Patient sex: F
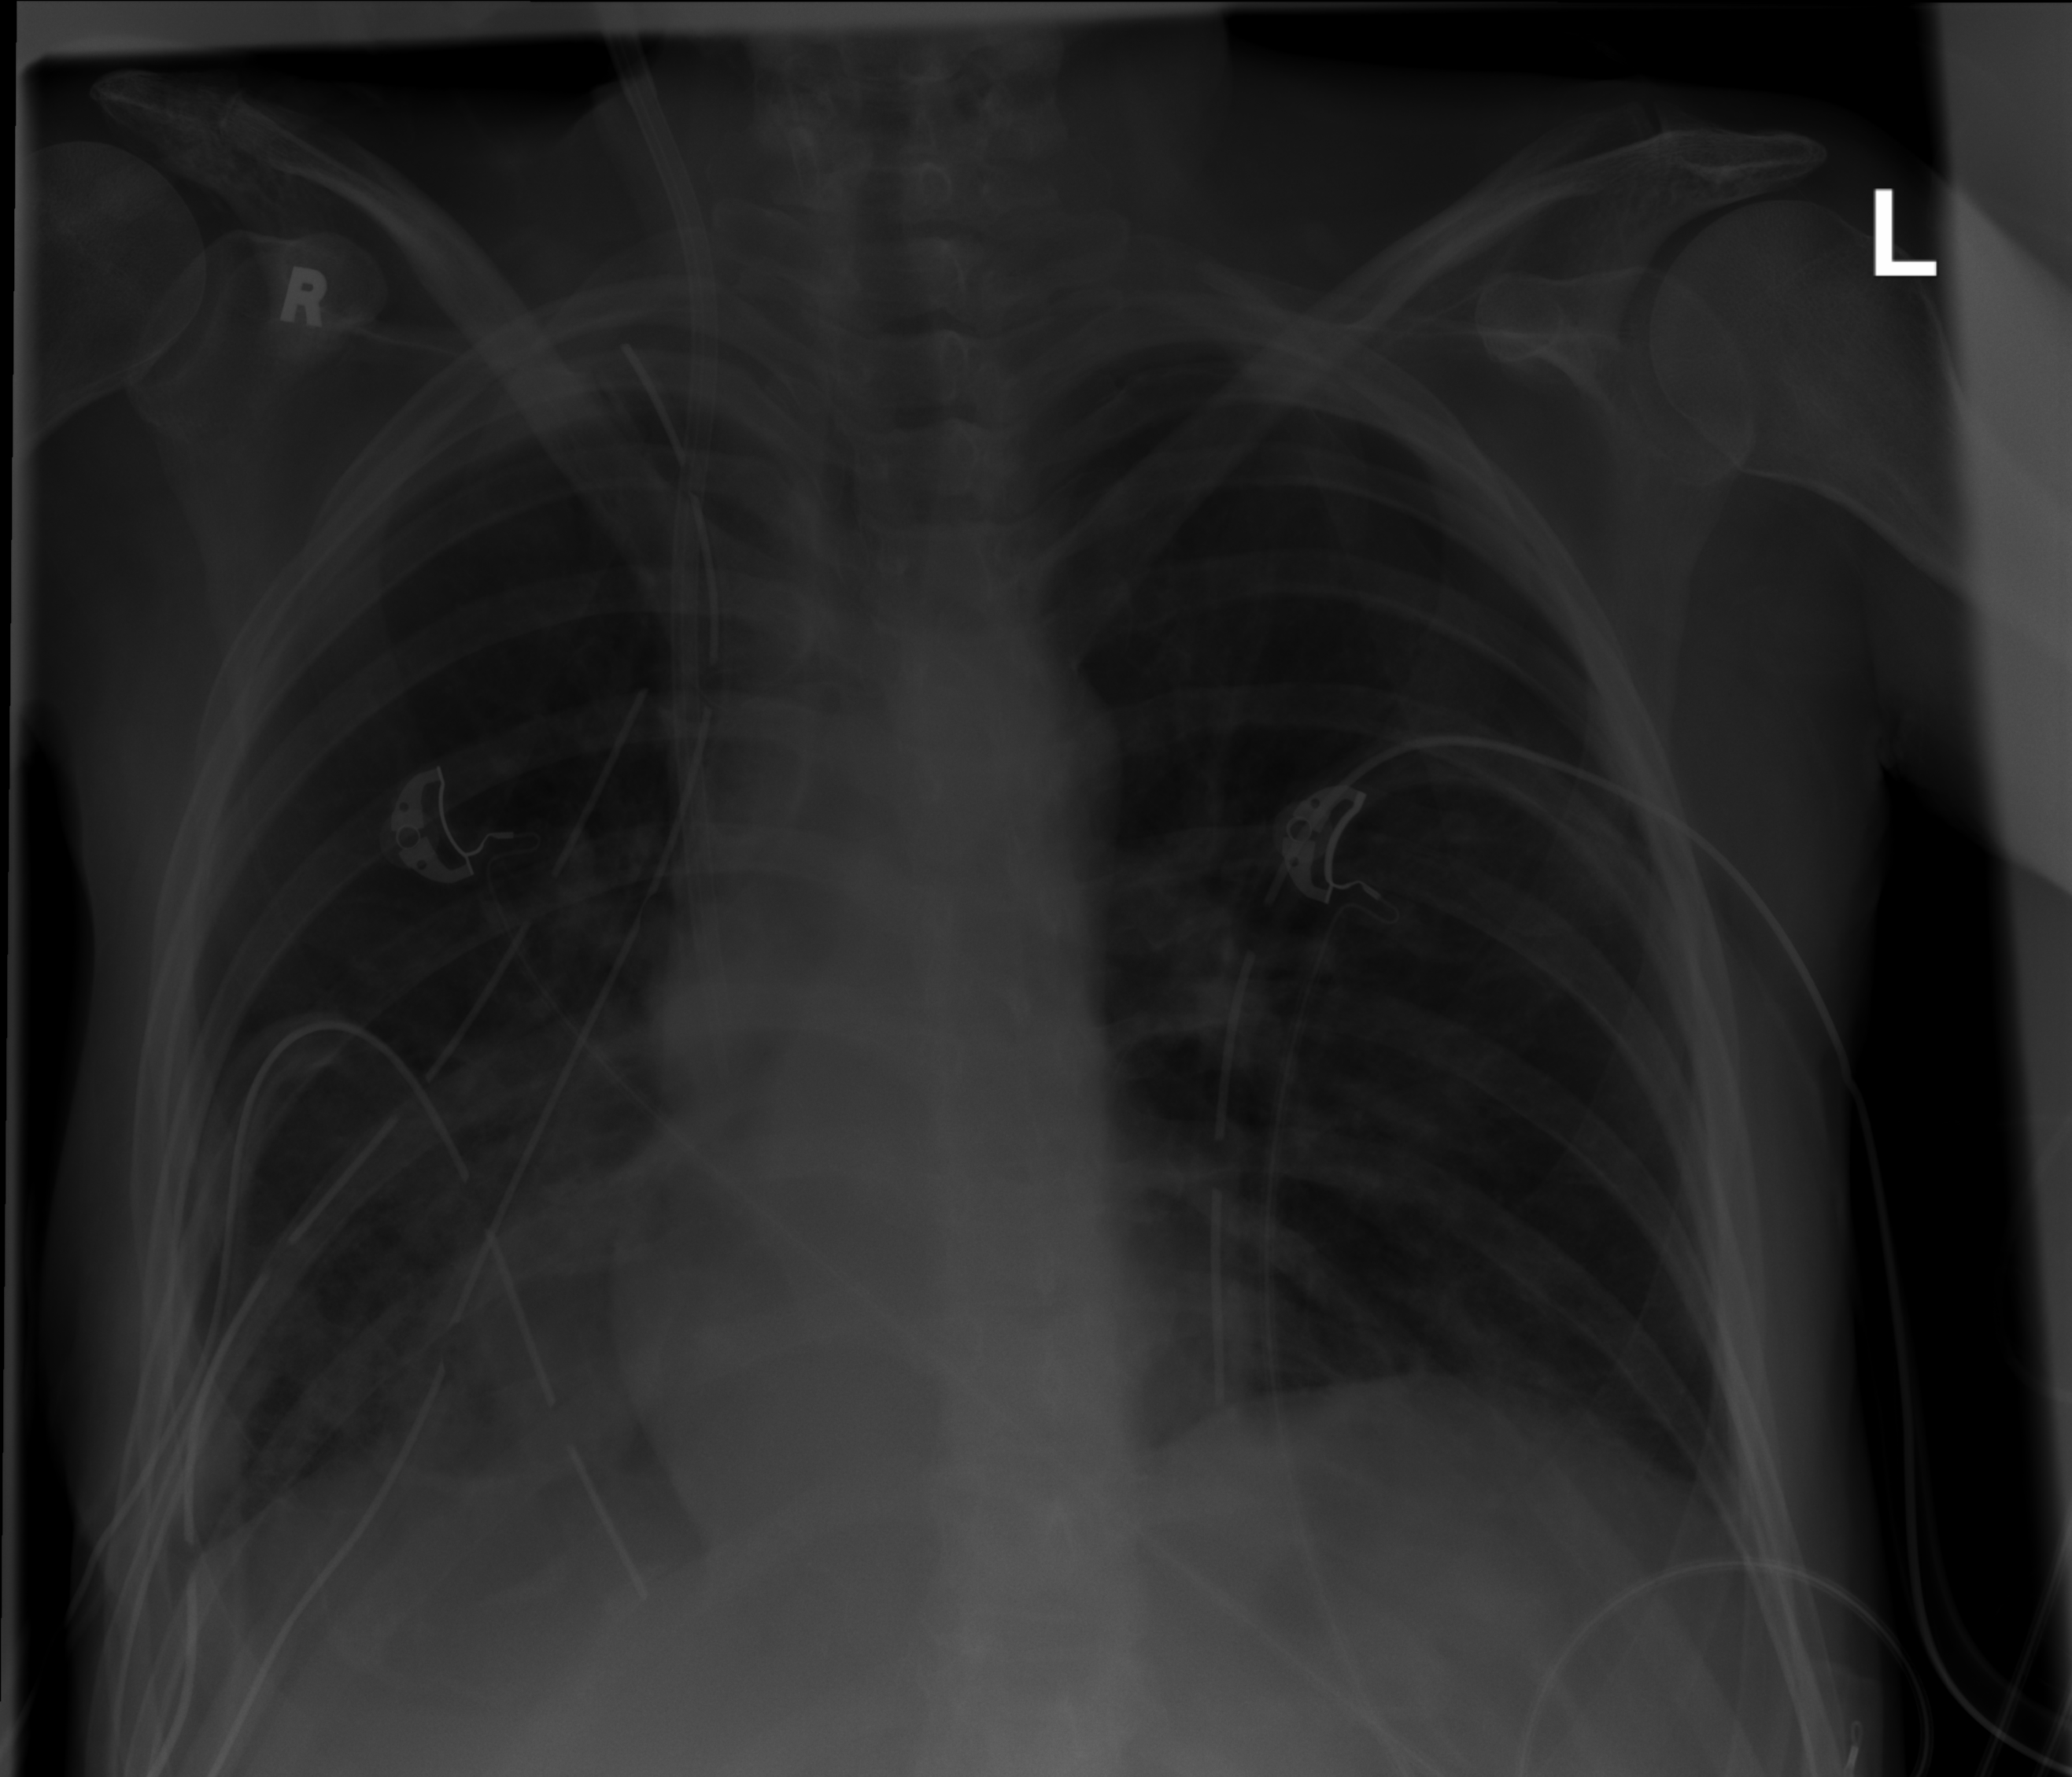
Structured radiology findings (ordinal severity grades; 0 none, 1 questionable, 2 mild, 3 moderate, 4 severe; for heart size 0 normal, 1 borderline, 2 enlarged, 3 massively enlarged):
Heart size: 0
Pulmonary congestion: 0
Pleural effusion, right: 0
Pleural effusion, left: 0
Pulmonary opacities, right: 0
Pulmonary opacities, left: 0
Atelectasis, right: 2
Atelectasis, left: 0